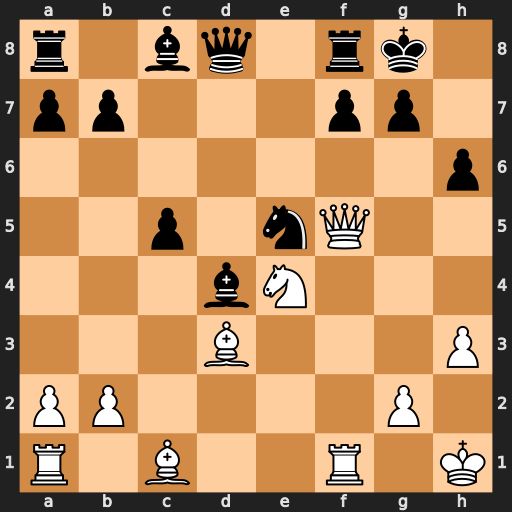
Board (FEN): r1bq1rk1/pp3pp1/7p/2p1nQ2/3bN3/3B3P/PP4P1/R1B2R1K
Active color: w
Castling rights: -
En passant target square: -
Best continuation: Nf6+ Qxf6 Qh7#